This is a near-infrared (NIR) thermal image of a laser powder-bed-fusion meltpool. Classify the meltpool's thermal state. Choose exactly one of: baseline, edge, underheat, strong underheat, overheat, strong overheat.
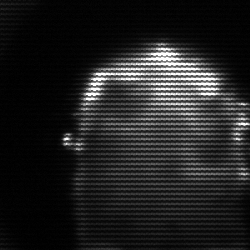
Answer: baseline